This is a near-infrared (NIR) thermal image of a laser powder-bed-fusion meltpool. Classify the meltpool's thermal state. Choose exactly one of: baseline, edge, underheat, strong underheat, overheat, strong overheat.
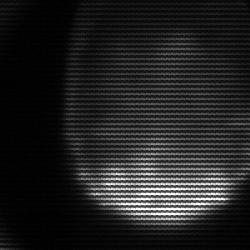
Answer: edge